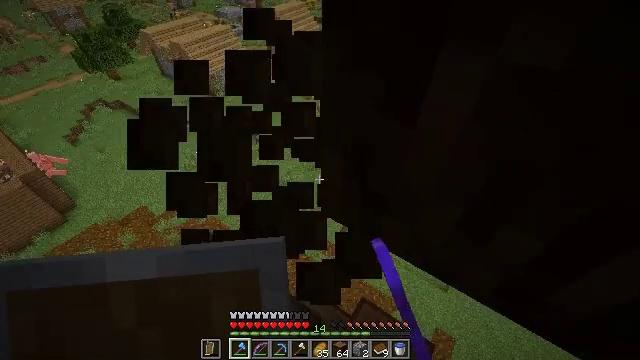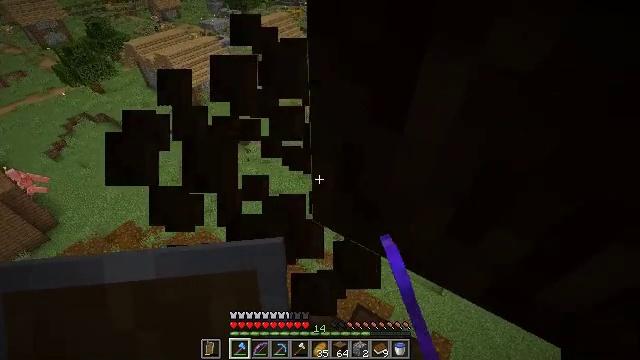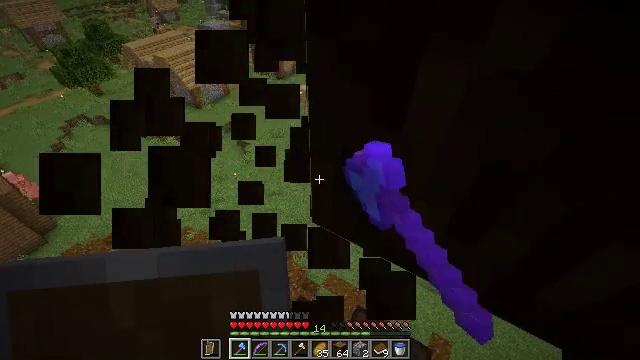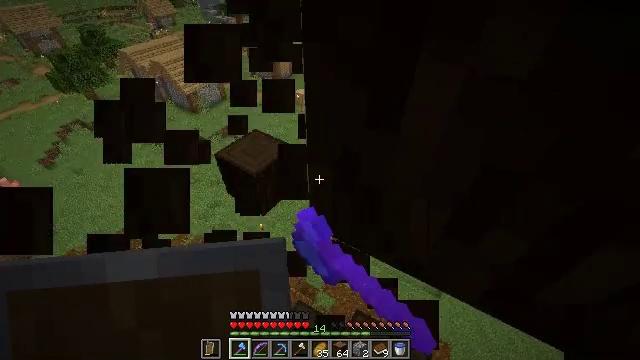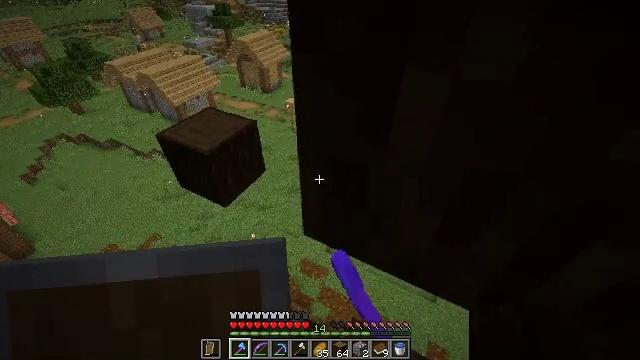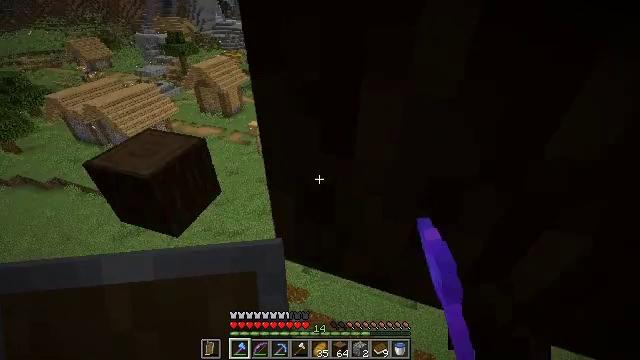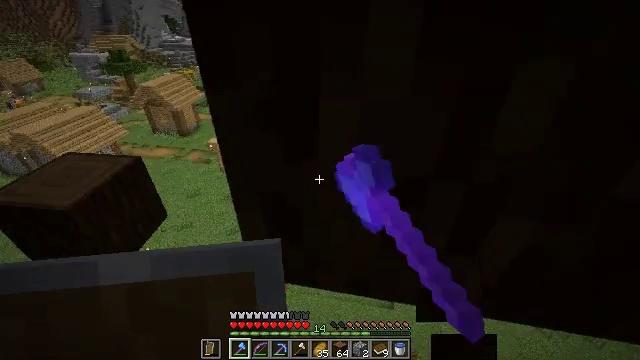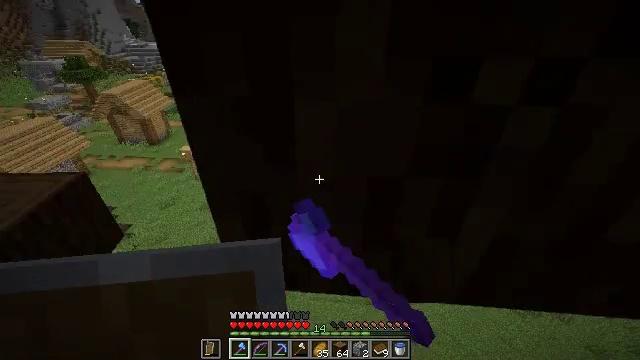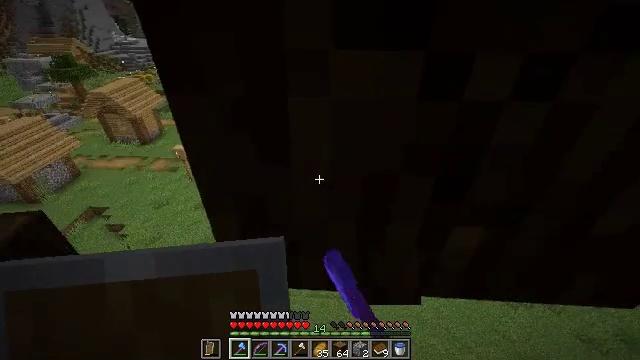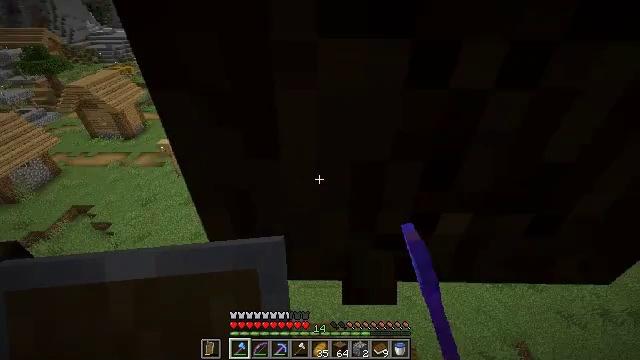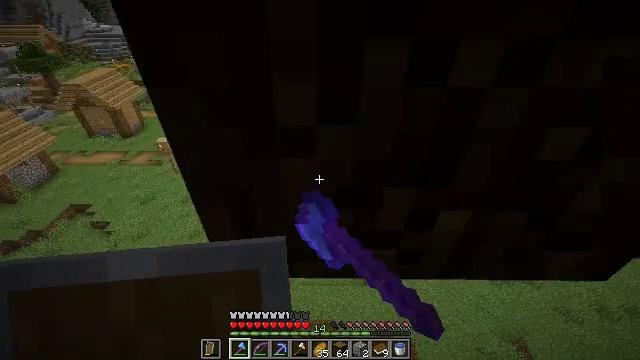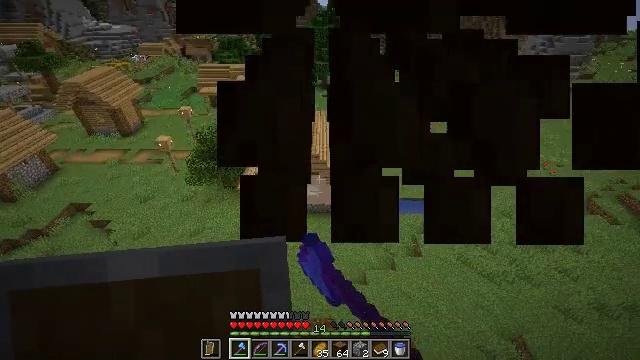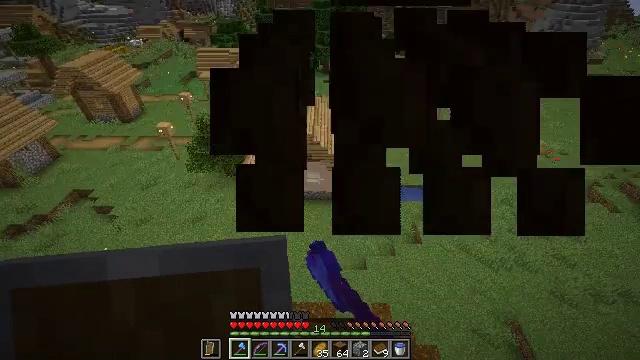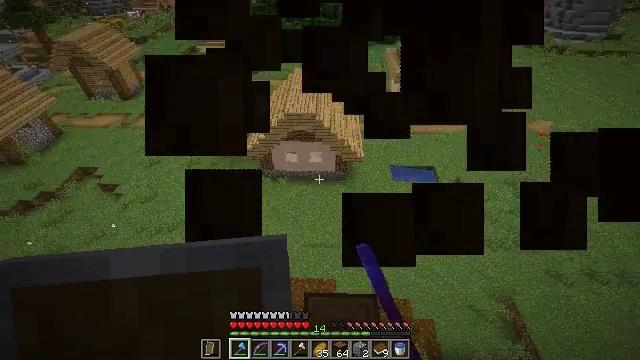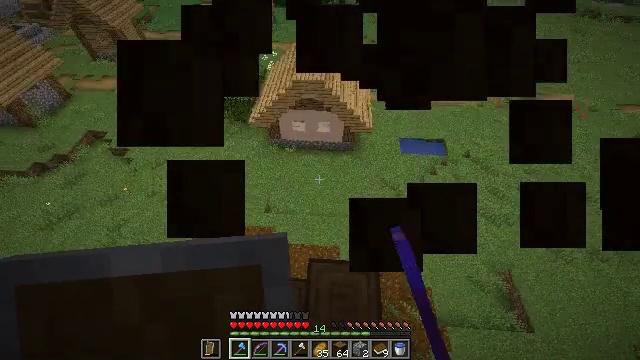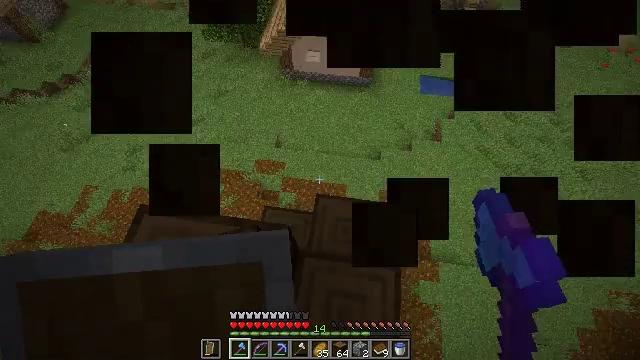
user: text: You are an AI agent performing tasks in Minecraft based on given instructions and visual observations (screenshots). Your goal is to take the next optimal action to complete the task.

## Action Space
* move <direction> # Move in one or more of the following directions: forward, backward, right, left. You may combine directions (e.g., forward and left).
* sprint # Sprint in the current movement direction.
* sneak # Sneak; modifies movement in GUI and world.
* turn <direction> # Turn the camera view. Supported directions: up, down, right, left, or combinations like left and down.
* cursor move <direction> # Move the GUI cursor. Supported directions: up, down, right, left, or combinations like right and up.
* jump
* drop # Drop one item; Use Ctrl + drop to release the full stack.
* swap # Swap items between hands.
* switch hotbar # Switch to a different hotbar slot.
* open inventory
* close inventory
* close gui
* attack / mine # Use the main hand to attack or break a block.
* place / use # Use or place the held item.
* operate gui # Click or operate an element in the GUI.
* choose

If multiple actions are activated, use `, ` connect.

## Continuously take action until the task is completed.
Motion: motion action
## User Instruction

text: Collect spruce log for building materials.
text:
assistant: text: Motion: turn right and up, attack / mine
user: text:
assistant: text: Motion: attack / mine
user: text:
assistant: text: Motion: attack / mine
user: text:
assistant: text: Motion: turn right and up, attack / mine
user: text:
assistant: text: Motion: turn right and up, attack / mine
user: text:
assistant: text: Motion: turn right and up, attack / mine
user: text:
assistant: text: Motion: turn right, attack / mine
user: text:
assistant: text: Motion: turn right, attack / mine
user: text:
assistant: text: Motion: turn right and down, attack / mine
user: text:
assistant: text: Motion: attack / mine
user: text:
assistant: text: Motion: attack / mine
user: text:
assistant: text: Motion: turn down, attack / mine
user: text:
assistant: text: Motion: turn down, attack / mine
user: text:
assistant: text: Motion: turn left and down, attack / mine
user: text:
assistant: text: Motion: turn left and down, attack / mine
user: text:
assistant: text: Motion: turn left and down, attack / mine
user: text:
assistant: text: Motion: turn down, attack / mine
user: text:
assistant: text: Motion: turn down, attack / mine
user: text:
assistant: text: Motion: attack / mine
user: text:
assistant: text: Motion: attack / mine
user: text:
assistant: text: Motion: attack / mine
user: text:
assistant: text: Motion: attack / mine
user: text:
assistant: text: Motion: turn left and down, attack / mine
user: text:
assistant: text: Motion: turn left, attack / mine
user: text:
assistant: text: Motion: turn left, attack / mine
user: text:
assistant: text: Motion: turn left and up, attack / mine
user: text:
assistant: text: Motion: turn left and up, attack / mine
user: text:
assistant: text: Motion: turn left and up, attack / mine
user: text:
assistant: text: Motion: turn left and up, attack / mine
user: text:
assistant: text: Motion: turn left, attack / mine